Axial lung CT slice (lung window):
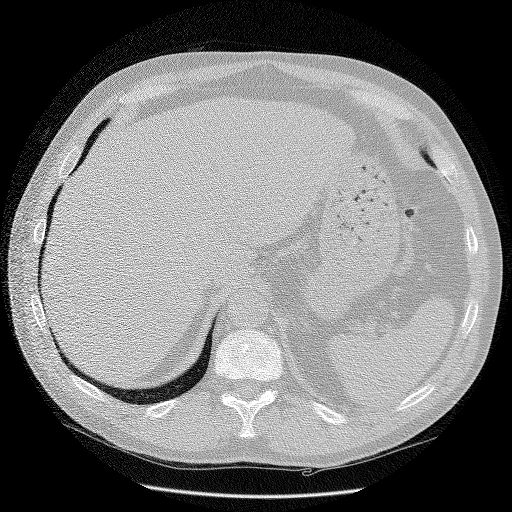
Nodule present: no